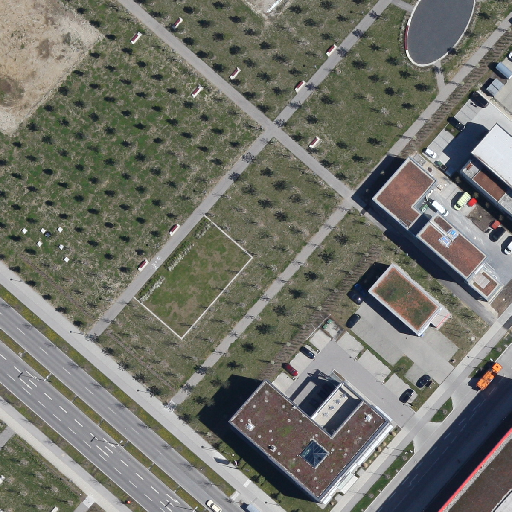
Referring expression: impervious surface